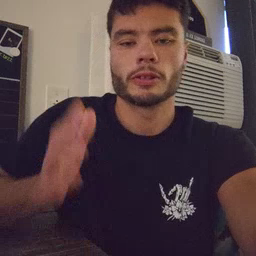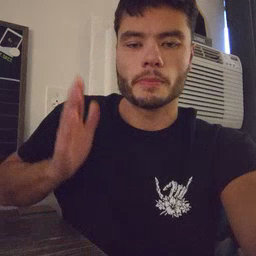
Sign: beside